Question: I have a NSTextView with the 'Smart Quotes' option disabled:

However, if I were to type:
'hello world'
Into the textview, it instanly gets replaced with:
'hello world'
(see how the single quotes have been replaced).
I thought disabling smart quotes would have taken care of this, but it does not seem to of helped. Any suggestions on how I can get these prettier quotes to go away?
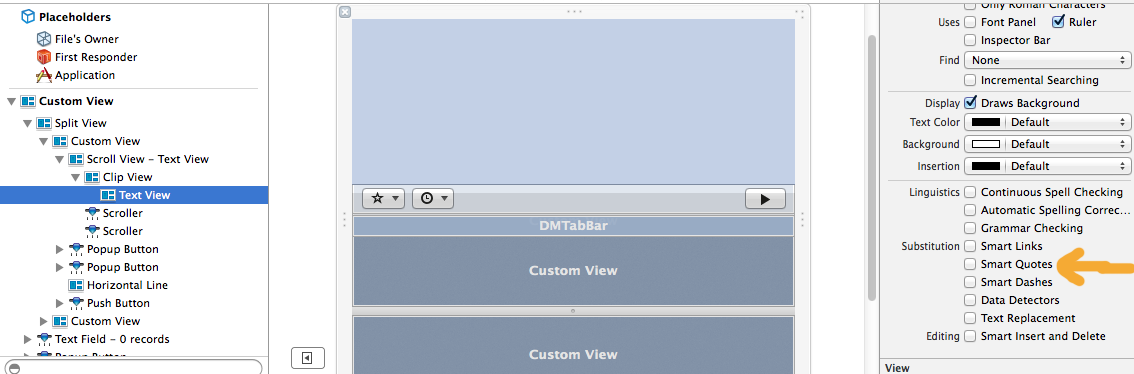
Answer: You can disable smart quotes for your NSTextView with:
'''
self.textView.automaticQuoteSubstitutionEnabled = NO;
'''
Not setting the checkmark in the interface builder doesn't seem to work since OS X 10.9 Mavericks.
See <URL>
Also you can use this for a more detailed control over the text replacement.
'''
self.textView.enabledTextCheckingTypes = 0;
'''
See <URL>
Also in Mavericks there is smart quotes enabled by default in System Preferences - Keyboard - Text. You can disable this as a personal preference.